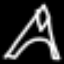
Label: The Eiffel Tower